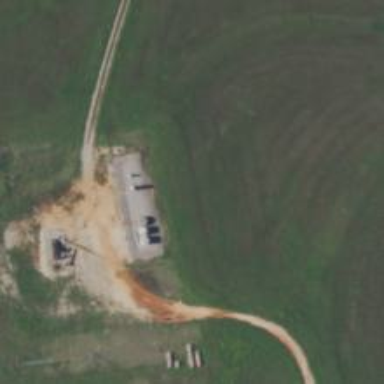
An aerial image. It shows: Storage tank with man-made structure.